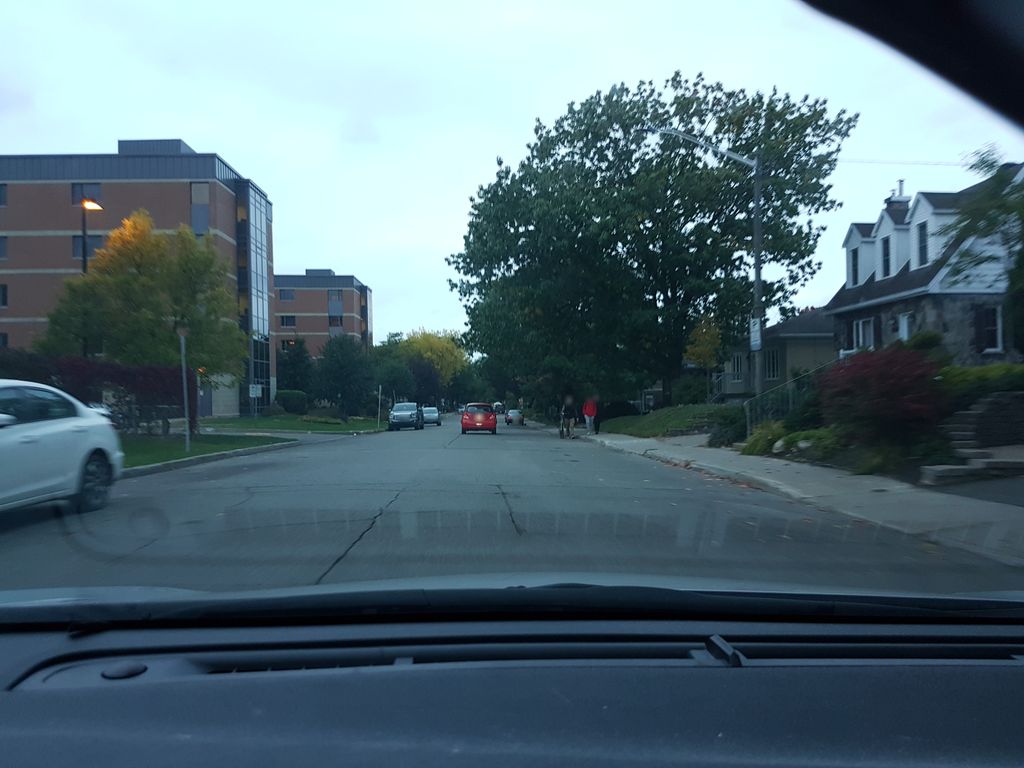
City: quebec_city